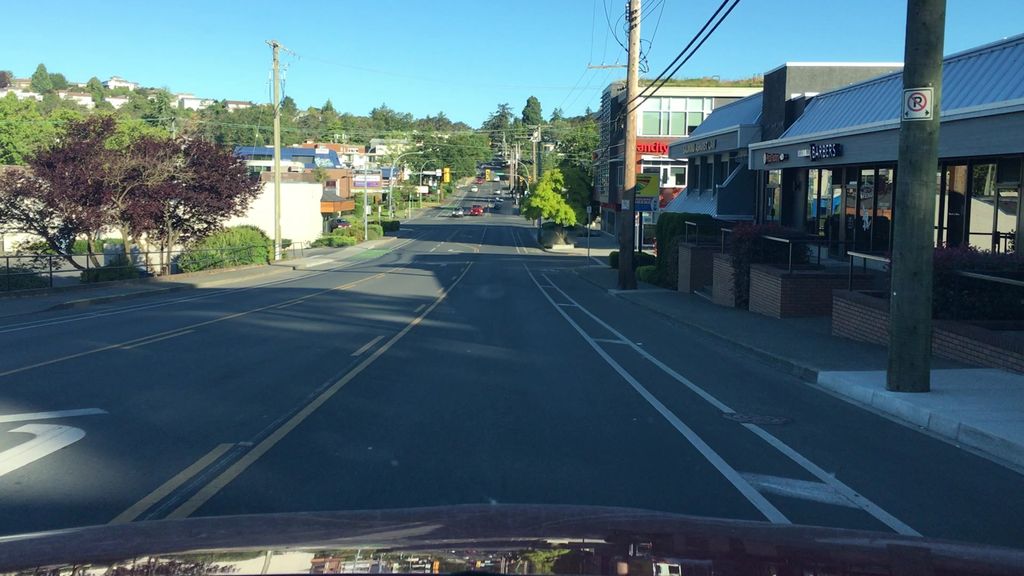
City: victoria